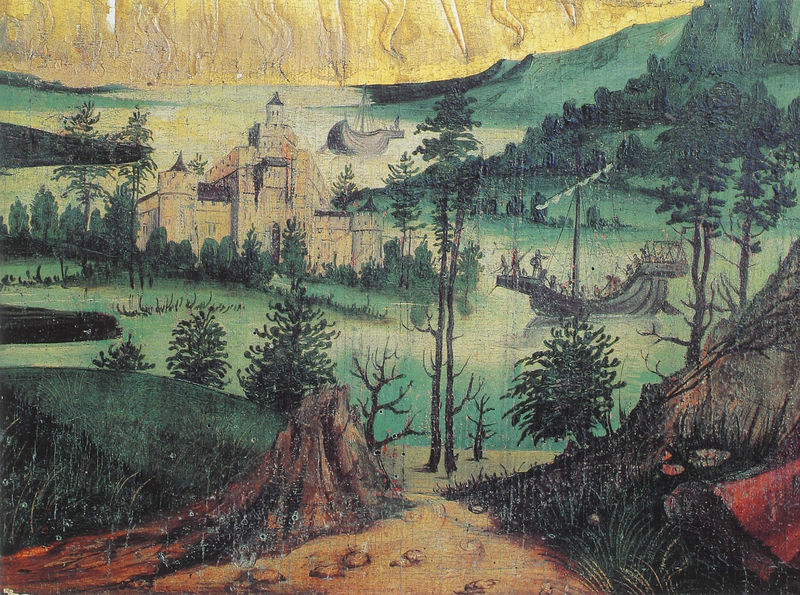
Titel: Altarretabel in der Blasiuskapelle der Severikirche zu Erfurt
Künstler: Peter von Mainz
Standort: Erfurt, St-Severi-Kirche (EU - D - Thüringen)
Schlagwörter: berg, gemälde, himmel, meer, wasser, aquarell, bäume, fluss, gelb, grün, landschaft, menschen, sand, see, ufer, braun, licht, gebäude, gras, haus, rot, schloss, weg, malerei, steine, öl, horizont, gebüsch, sonne, insel, gold, wald, boot, boote, kahn, turm, schiff, schiffe, segel, segelschiffe, mast, segelschiff, berge, fels, farbe, old, tapestry, bucht, takelage, zinnen, ozean, tusche, buch, burg, strahlen, druck, illustration, sumpf, mittelalter, trees, grünlich, miniatur, stecken, baumstumpf, mee, seeleute, turkis, kahle bäume, genmälde, woodland, lanschaftgemälde